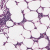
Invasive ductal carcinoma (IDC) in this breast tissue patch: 0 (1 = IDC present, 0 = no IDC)